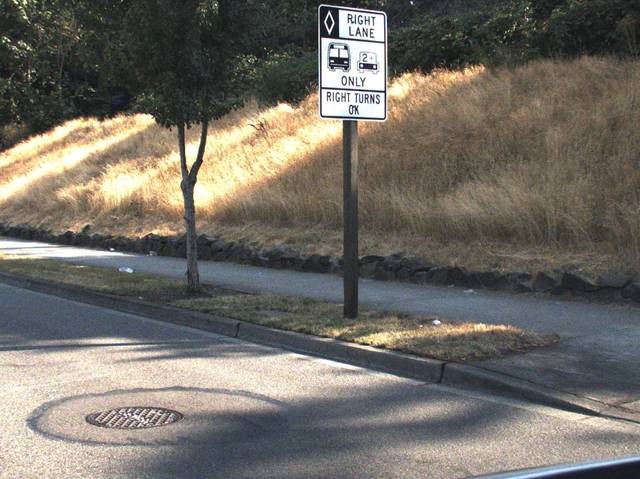
Region: United States
Coordinates: 47.349, -122.312